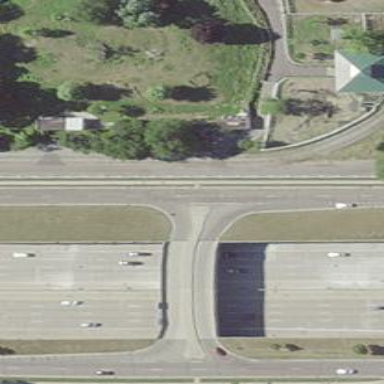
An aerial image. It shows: Secondary link road with asphalt surface.